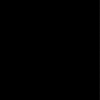
Label: dusty